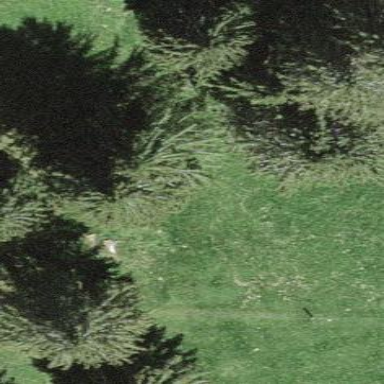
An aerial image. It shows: Beautiful woodland area.